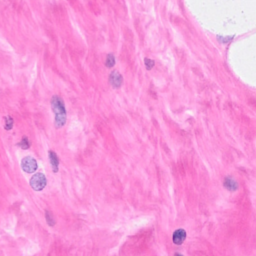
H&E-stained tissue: Breast